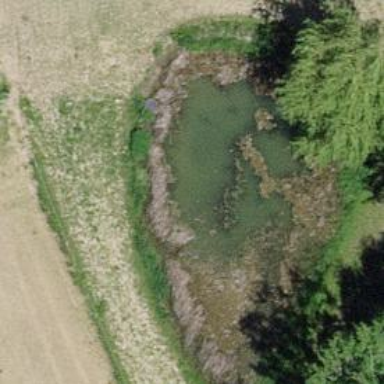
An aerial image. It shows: Pond with natural water.